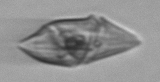
Label: Gyrodinium